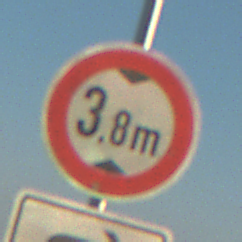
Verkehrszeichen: TatsaechlicheHoehe
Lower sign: RichtungsangabeDurchPfeile5
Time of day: SunriseSunset
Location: Outdoor (Beach)
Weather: Clear
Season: NotSpecified
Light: Natural